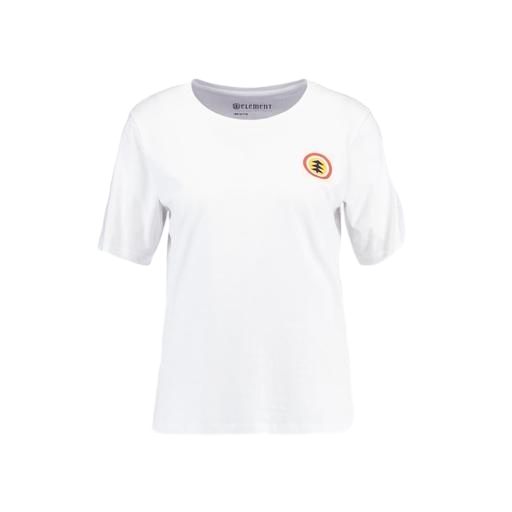
sasha emoji badge t-shirt, multicolor sasha emoji badge t-shirt, white soccer graphic t-shirt, white background